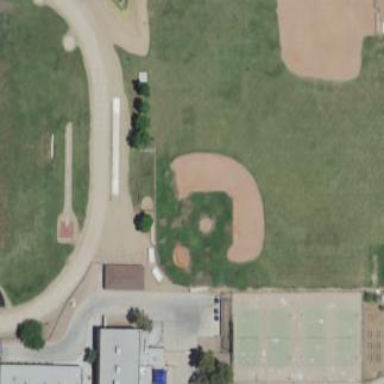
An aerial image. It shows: Baseball pitch for leisure land.